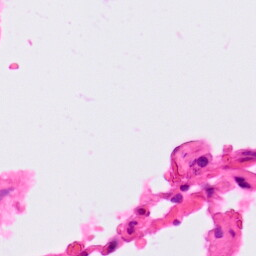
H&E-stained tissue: Lung